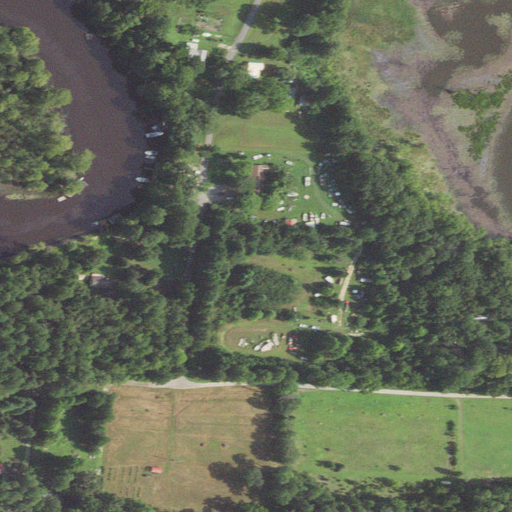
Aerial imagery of island in Virginia named Hicks Island containing cultivated crops, woody wetlands, open water, open development, mixed forest, herbaceous wetlands, evergreen forest, low intensity development, and deciduous forest